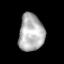
Tissue: lung
Cell type: Epithelial cells
Senescence score: 0.2024
Nuclear area (px): 908
Mean DAPI intensity: 179.025